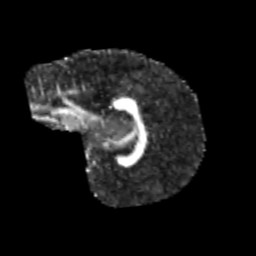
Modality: FA
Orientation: sagittal
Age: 9
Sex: female
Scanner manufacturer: siemens
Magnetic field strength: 3 T
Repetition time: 3.8 s
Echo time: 0.07 s